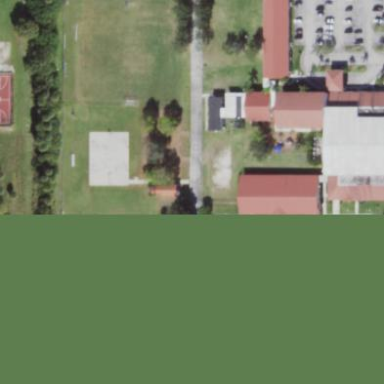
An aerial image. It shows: School.